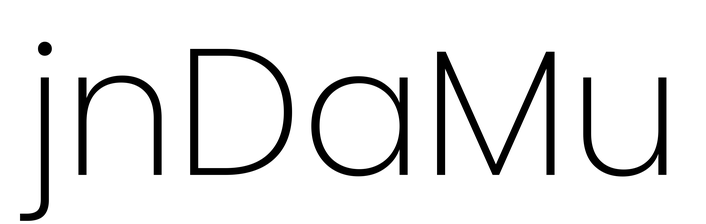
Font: Poppins-ExtraLight